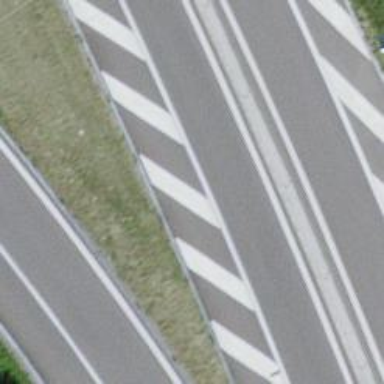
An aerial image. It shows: Asphalt motorway link.